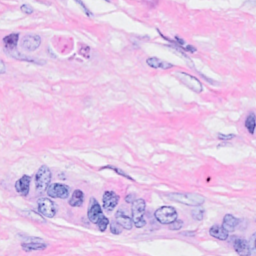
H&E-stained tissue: Breast